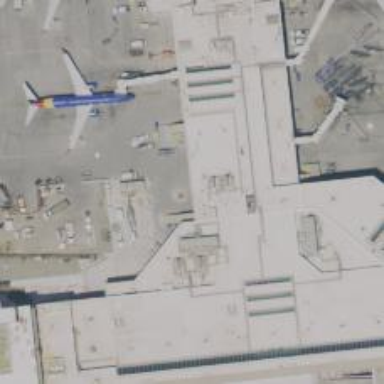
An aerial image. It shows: Airport gate.